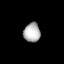
Tissue: lung
Cell type: T cells
Senescence score: 0.233
Nuclear area (px): 317
Mean DAPI intensity: 175.691